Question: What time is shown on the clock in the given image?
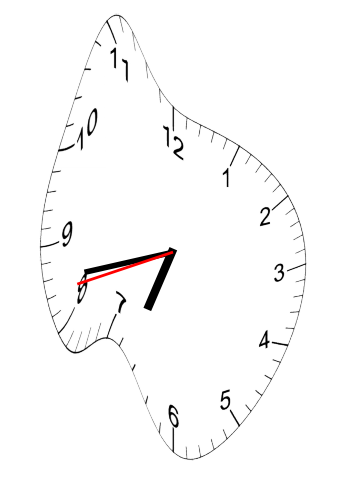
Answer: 06:42:42